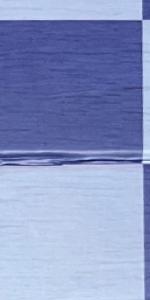
Label: Empty